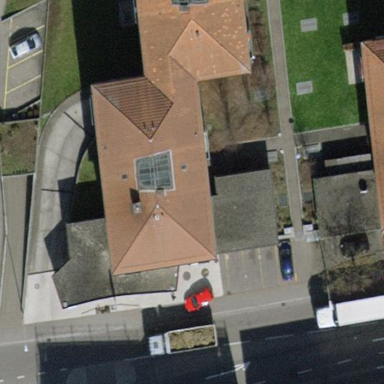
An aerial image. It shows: Apartment building with hipped roof.